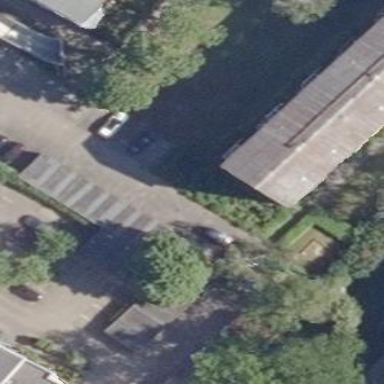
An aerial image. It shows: Group of garages.